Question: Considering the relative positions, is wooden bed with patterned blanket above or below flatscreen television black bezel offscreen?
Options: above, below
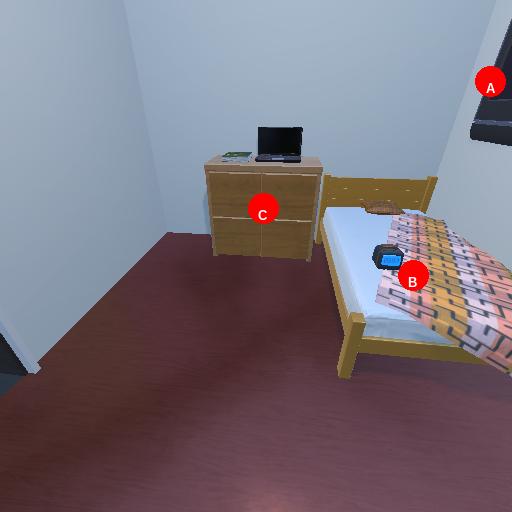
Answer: above